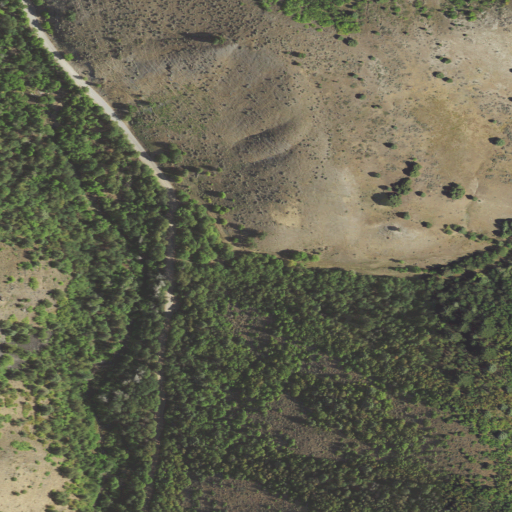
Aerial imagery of valley in Utah named Nip Hollow containing shrub, deciduous forest, and open development